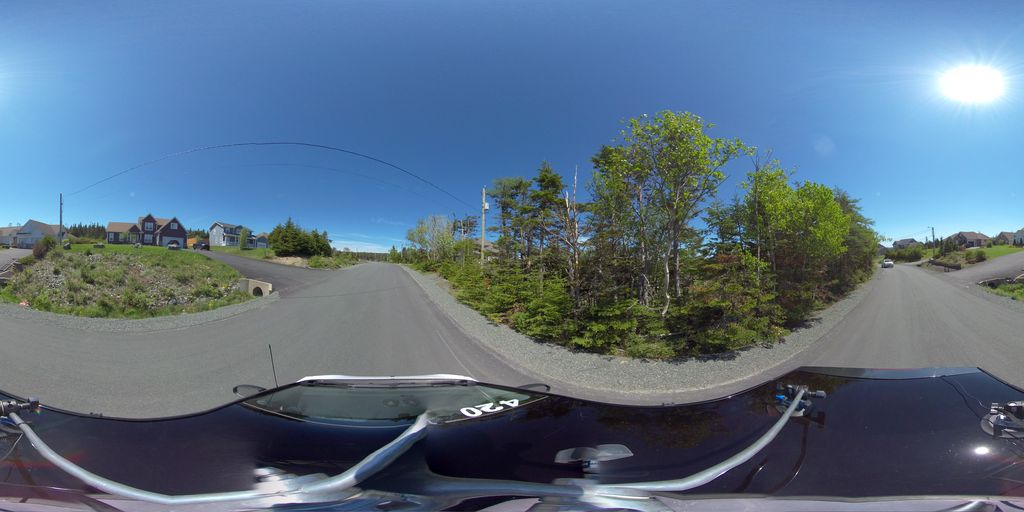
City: st_johns